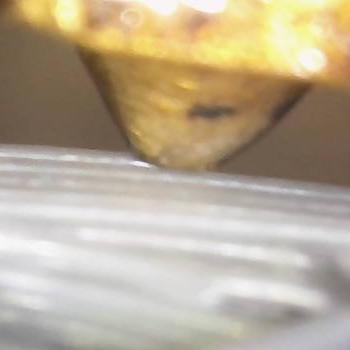
Flow rate: 54%